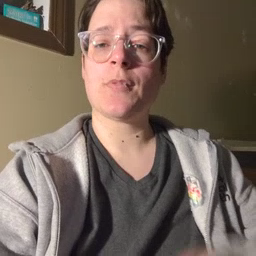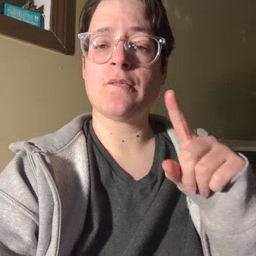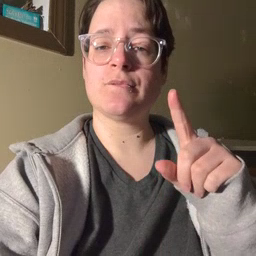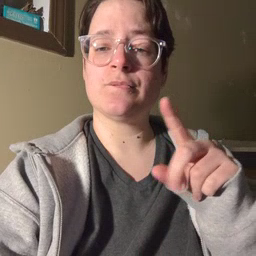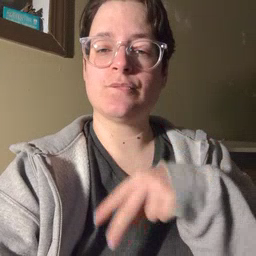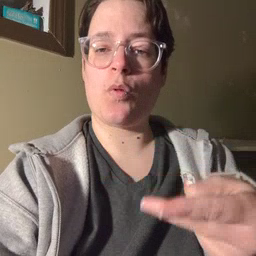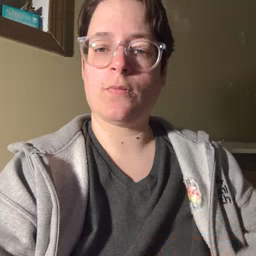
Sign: fall